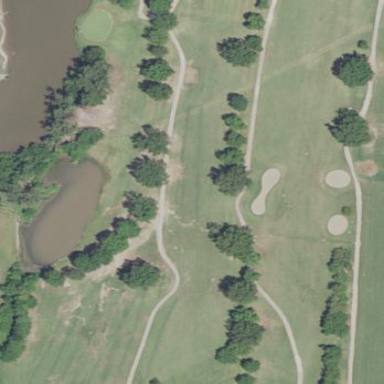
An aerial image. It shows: Designated golf cart path that is service road.